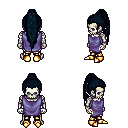
a pixel art fantasy rpg character, male body template, skeleton, chain tabard jacket, gold greaves, raven extra-long topknot hairstyle, gold boots, four views (front, back, left, right), 2x2 character sprite sheet, small pixel art, hard edges, no anti-aliasing